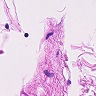
Metastatic tissue present: no